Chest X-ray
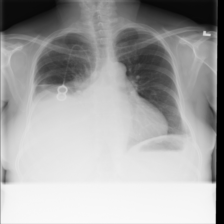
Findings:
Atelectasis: negative
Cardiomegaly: negative
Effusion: positive
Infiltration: negative
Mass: negative
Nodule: negative
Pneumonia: negative
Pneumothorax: negative
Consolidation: negative
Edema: negative
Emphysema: negative
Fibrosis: negative
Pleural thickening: negative
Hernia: negative